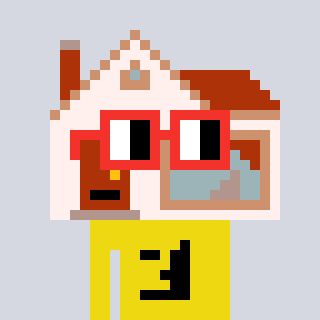
a pixel art character with square red glasses, a house-shaped head and a yellow-colored body on a cool background